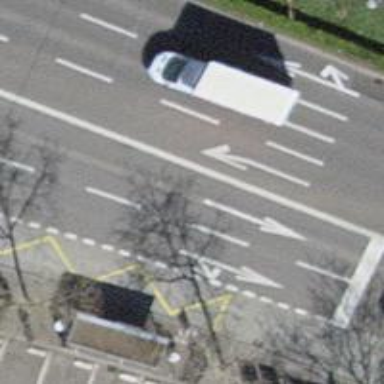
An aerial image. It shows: Asphalt road classified as primary highway. The road has trolley wire for trolley buses.